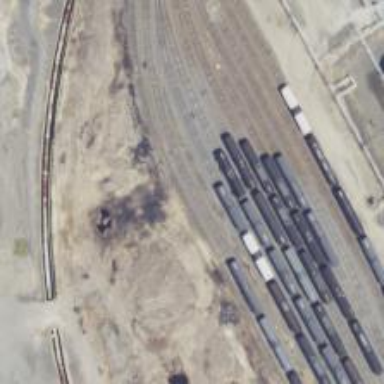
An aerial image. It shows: Railway yard used for servicing trains.